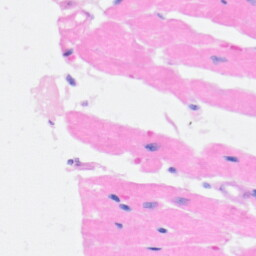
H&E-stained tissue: Heart